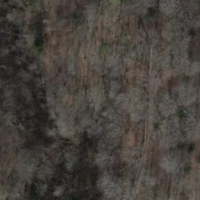
EUNIS habitat code: 41
Species observed at this site:
Bufo bufo
Rana temporaria